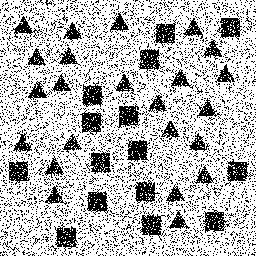
Squares: 15
Triangles: 23
Stars: 0
Total shapes: 38